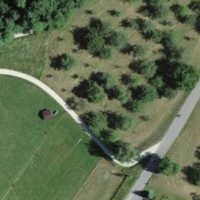
EUNIS habitat code: 40
Species observed at this site:
Fagus sylvatica